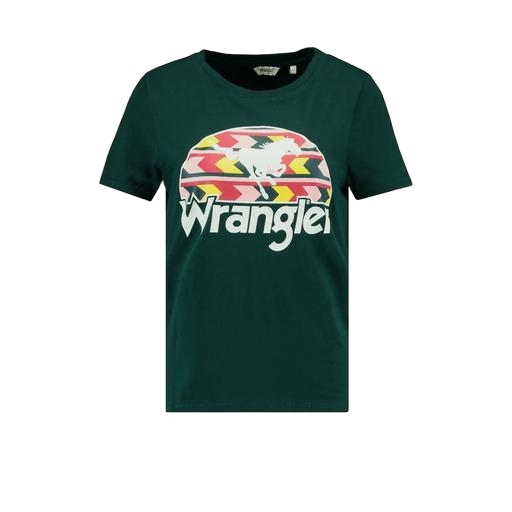
multicolor wright graphic t-shirt, green print t-shirt, t-shirt green, white background